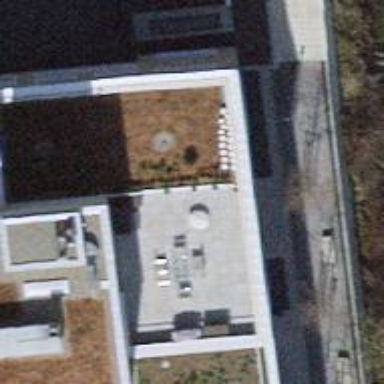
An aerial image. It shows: Café.